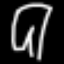
Label: pants